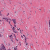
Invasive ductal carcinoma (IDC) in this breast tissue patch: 1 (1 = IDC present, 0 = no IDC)